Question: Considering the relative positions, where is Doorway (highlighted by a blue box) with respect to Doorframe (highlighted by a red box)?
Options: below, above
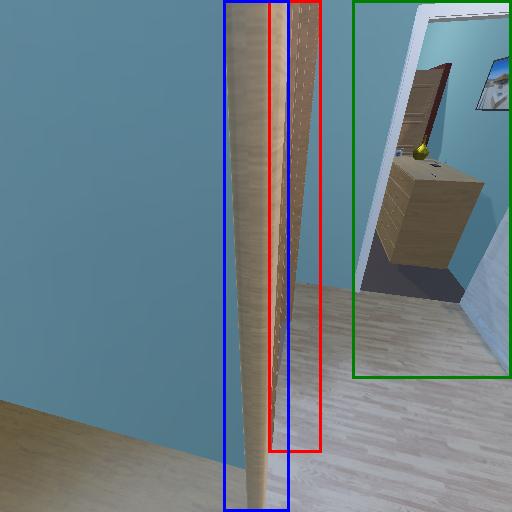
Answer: below